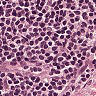
Metastatic tissue present: no